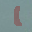
Label: 1